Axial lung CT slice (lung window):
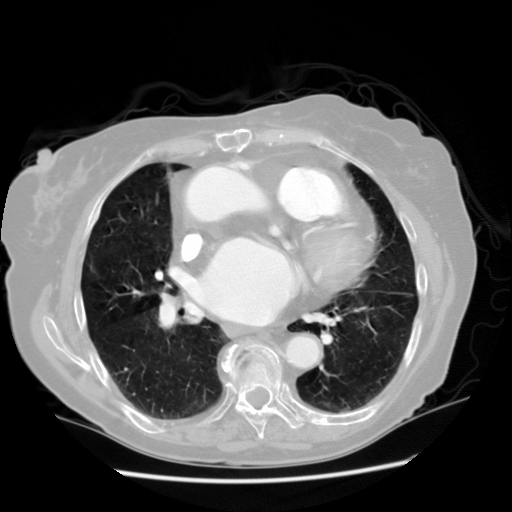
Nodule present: no